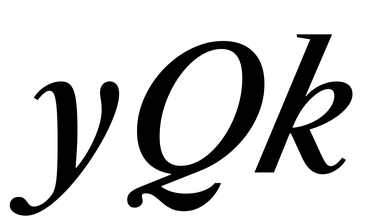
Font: LibreCaslonText-Italic_Medium_Italic